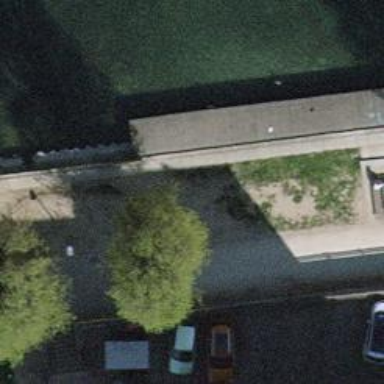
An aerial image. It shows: Public bath located by the river.